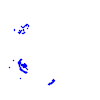
Particle: proton